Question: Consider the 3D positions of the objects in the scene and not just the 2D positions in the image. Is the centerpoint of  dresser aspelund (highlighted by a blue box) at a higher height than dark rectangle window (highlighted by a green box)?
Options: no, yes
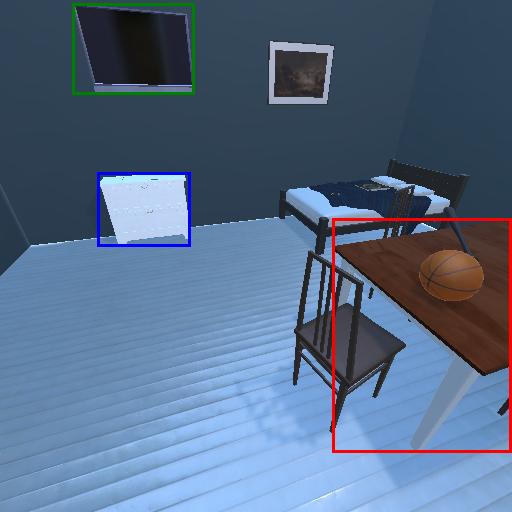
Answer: no